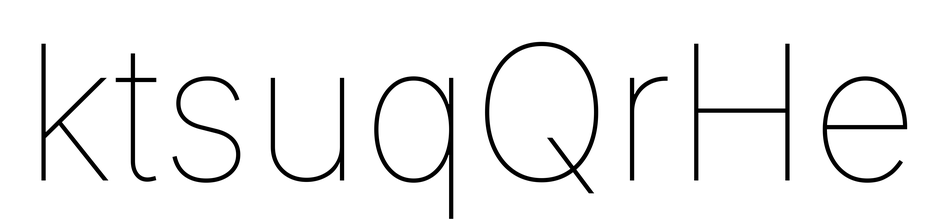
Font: Inter_Thin